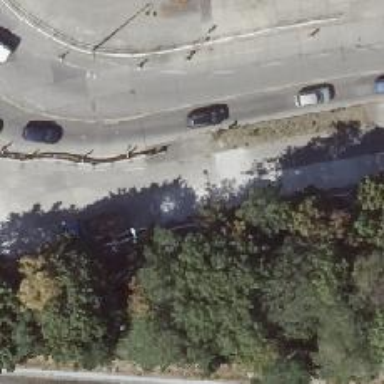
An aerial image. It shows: Secondary road with concrete surface and parallel parking on the right lane.